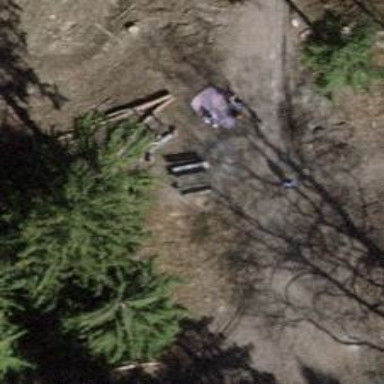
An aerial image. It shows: Picnic site with picnic tables and fireplace.